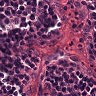
Metastatic tissue present: no